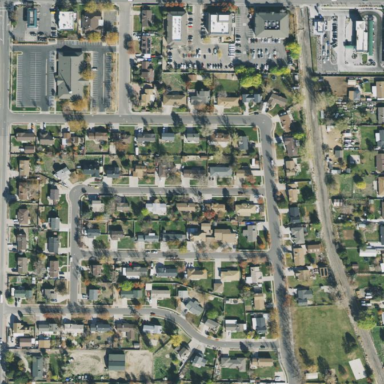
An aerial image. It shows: Neighborhood.